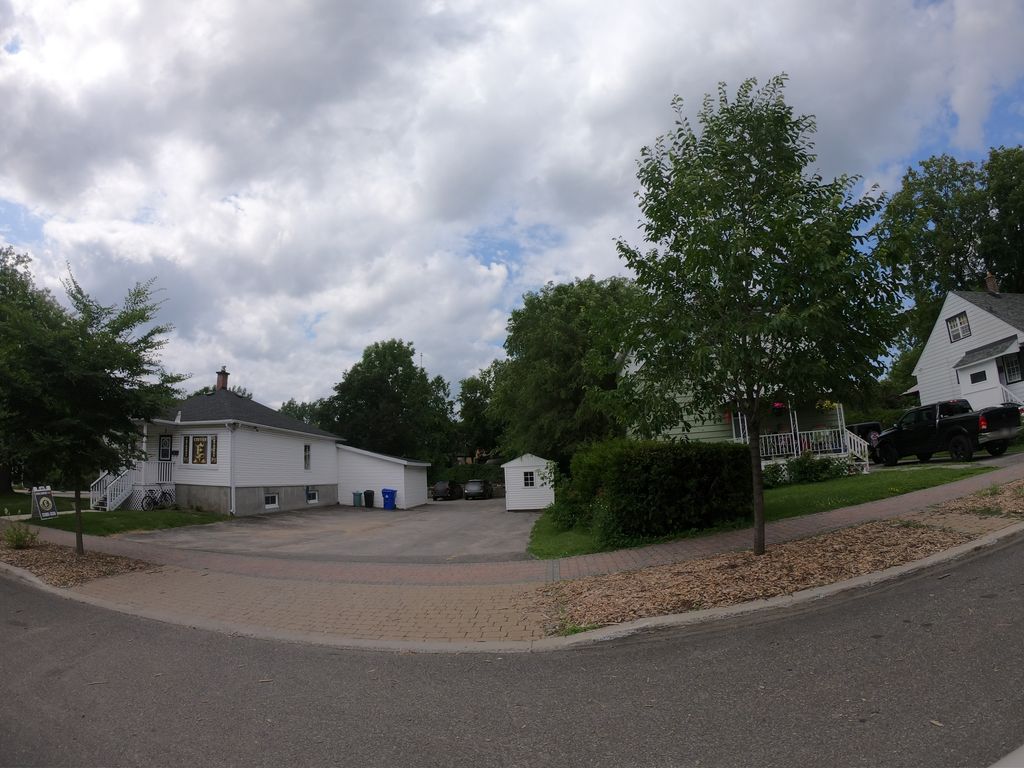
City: ottawa-gatineau